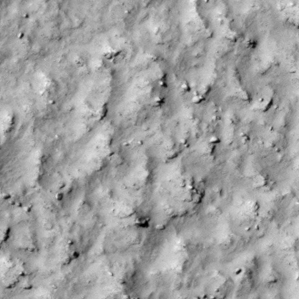
Label: non_frost